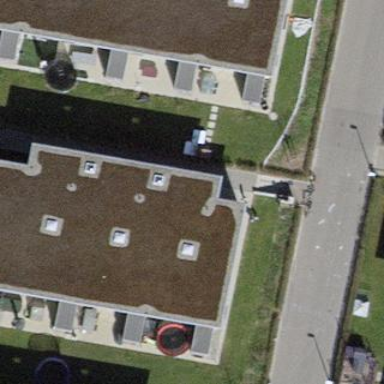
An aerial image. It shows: Building with flat roof.